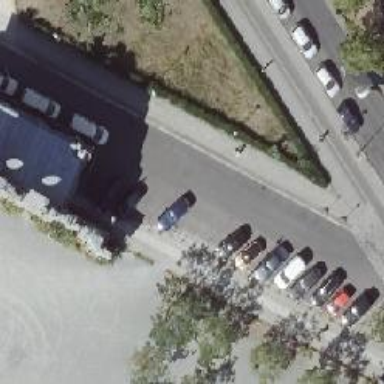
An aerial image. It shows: Compacted footway.